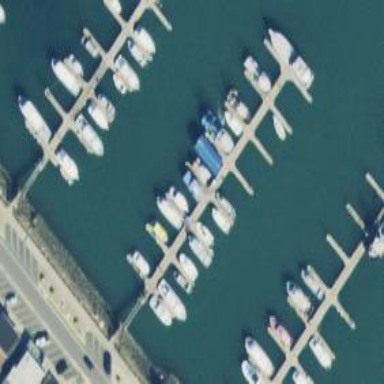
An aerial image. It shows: Pier with mooring facilities.